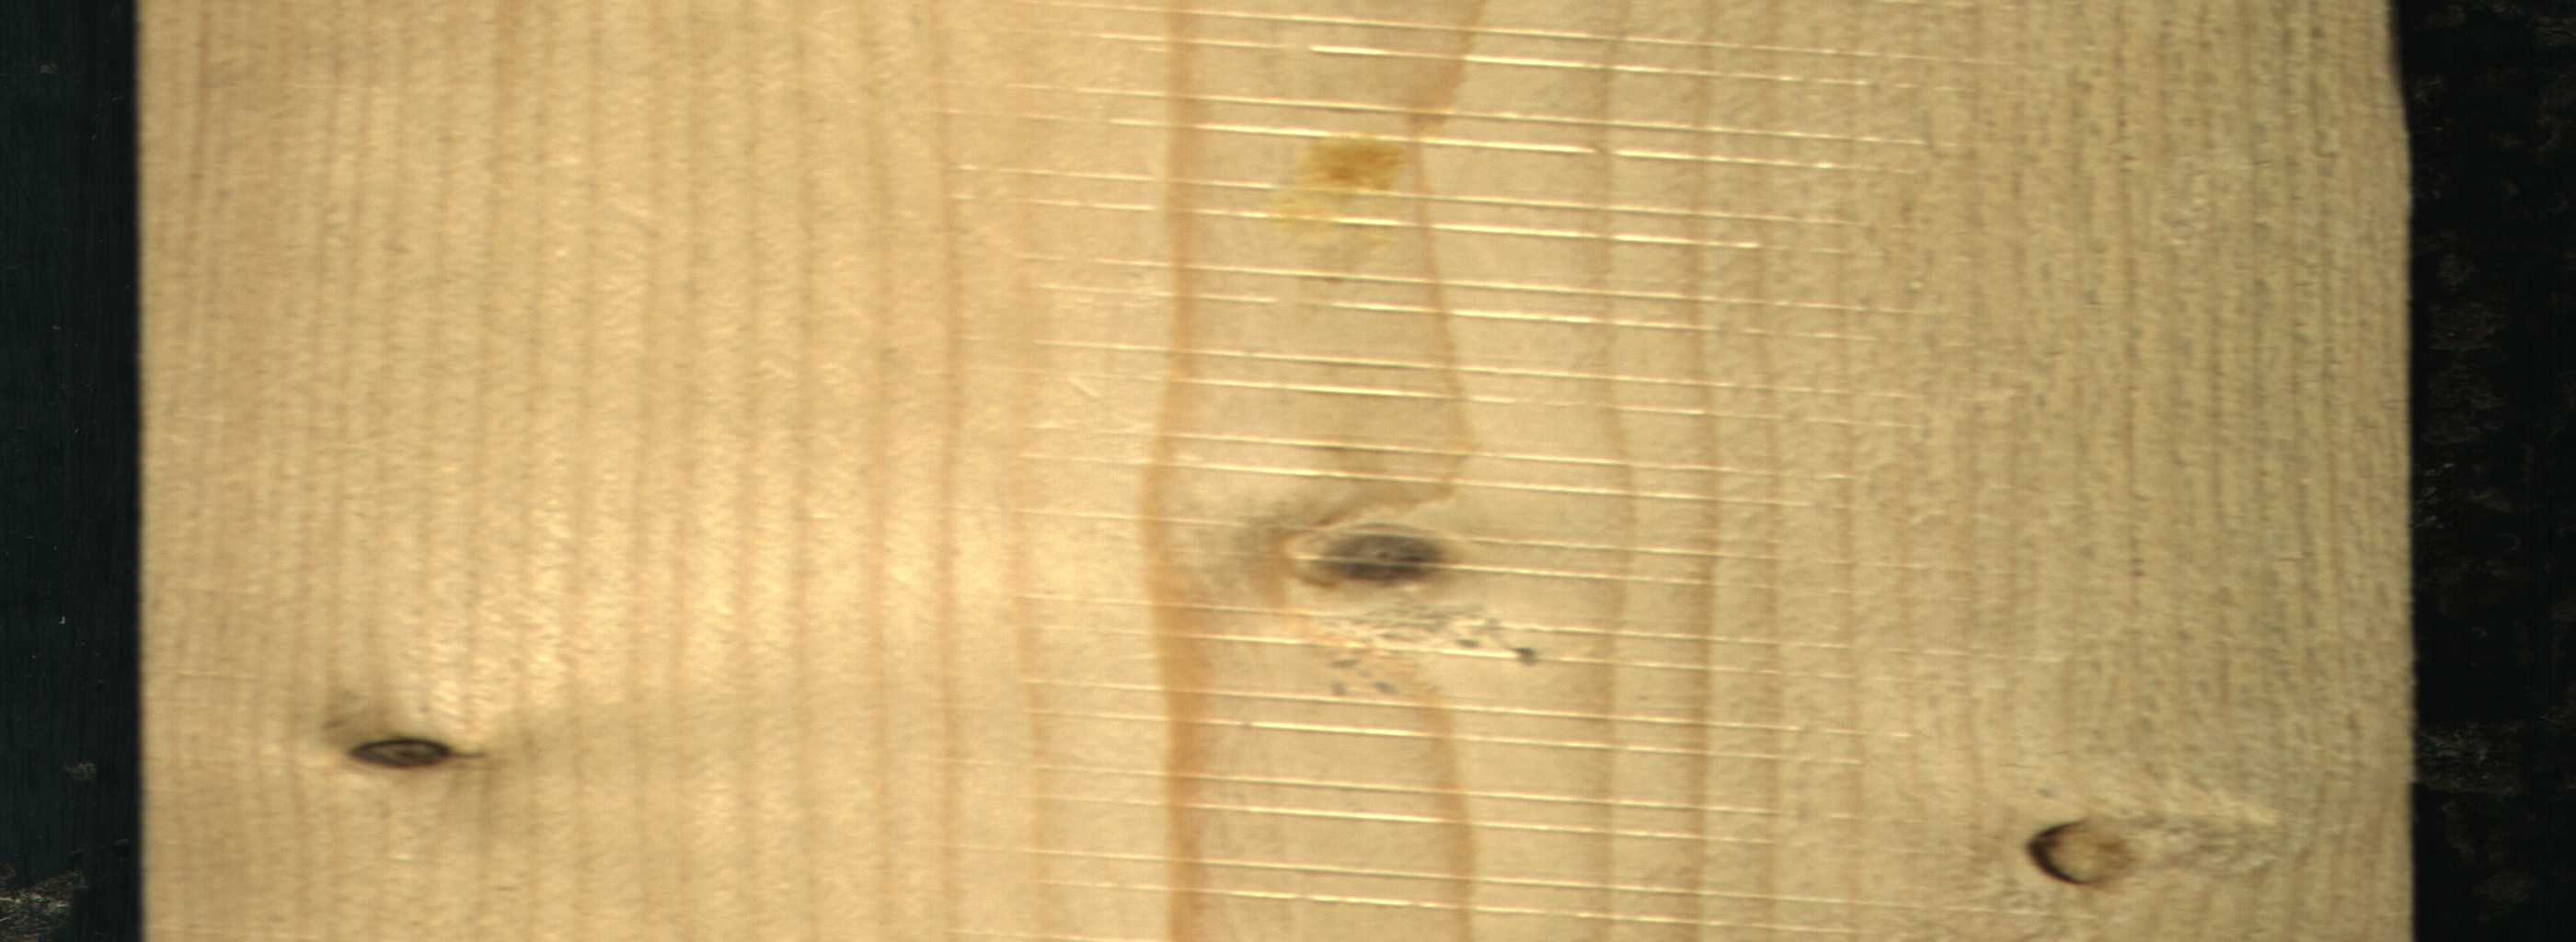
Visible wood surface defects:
Dead_Knot
Live_Knot
Live_Knot